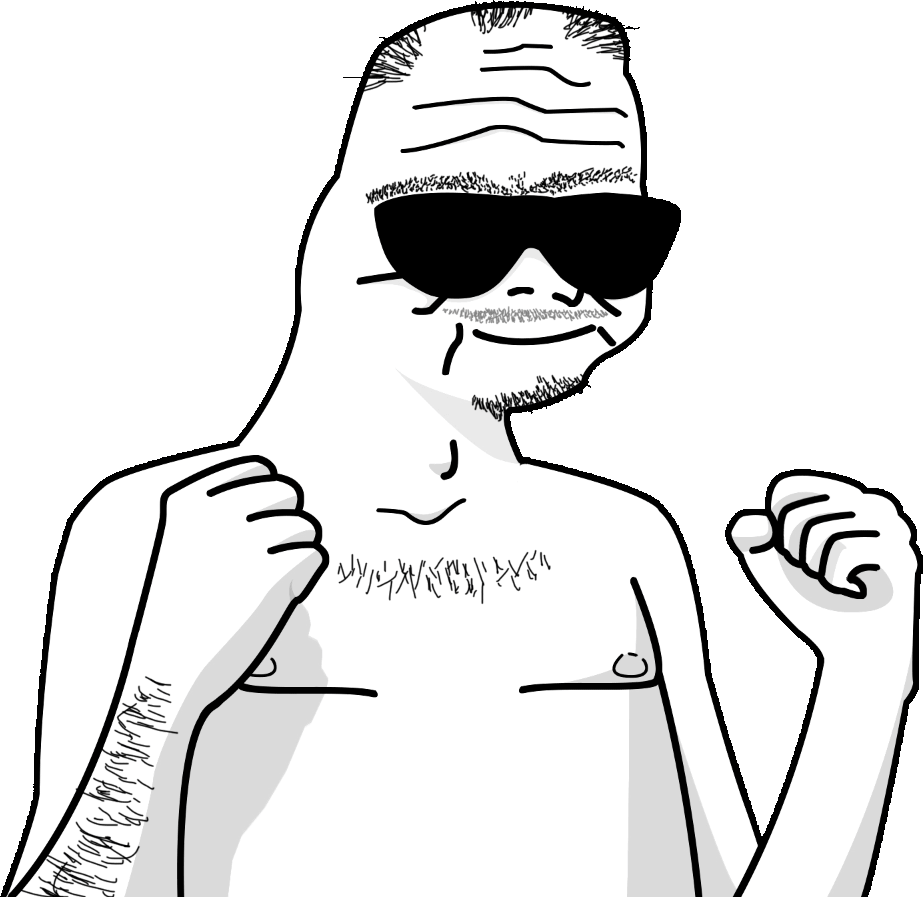
Label: 5_Boomer